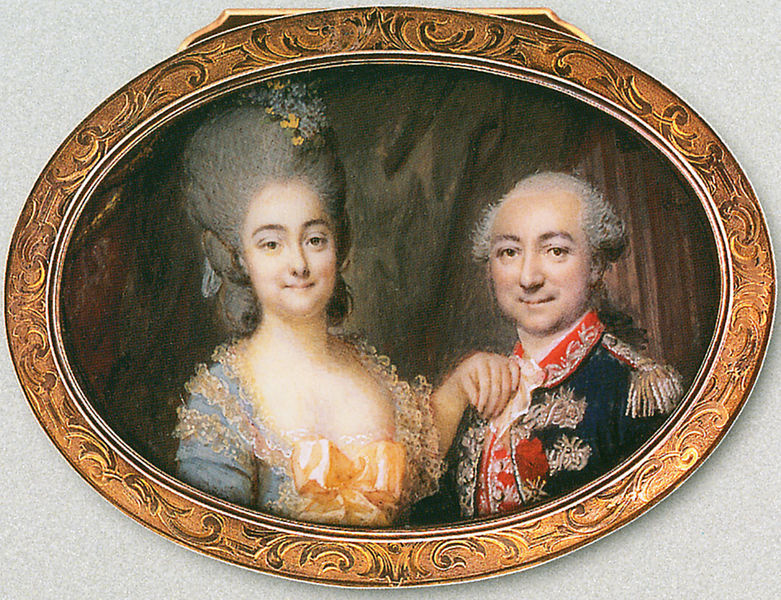
Titel: Bildnis eines Paares auf Schildpattdose mit Goldmontur
Künstler: Francois Dumont
Institution: Celle, Bomann-Museum
Schlagwörter: blau, gemälde, hand, haut, mann, weiß, gelb, blume, blumen, brust, busen, frankreich, frau, frisur, grau, haar, kleid, rot, ornament, schleife, alt, gesichter, gesicht, rahmen, bild, goldrahmen, portrait, porträt, gold, haare, adel, paar, locken, oval, perücke, brüste, man, zwei, könig, glatze, ornamente, rüschen, foto, lachen, doppelbildnis, doppelportrait, alter, militär, uniform, orden, herrscher, ehepaar, ehe, adelig, königin, museum, perücken, bund, doppel, mozart, aristokratie, mache, zweisamkeit, decolete, ellipse, marschall, lach, elegand, amalie und der prinz